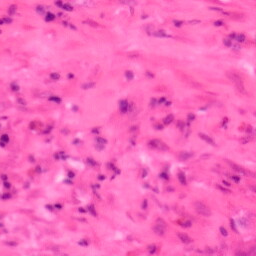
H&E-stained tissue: Colon